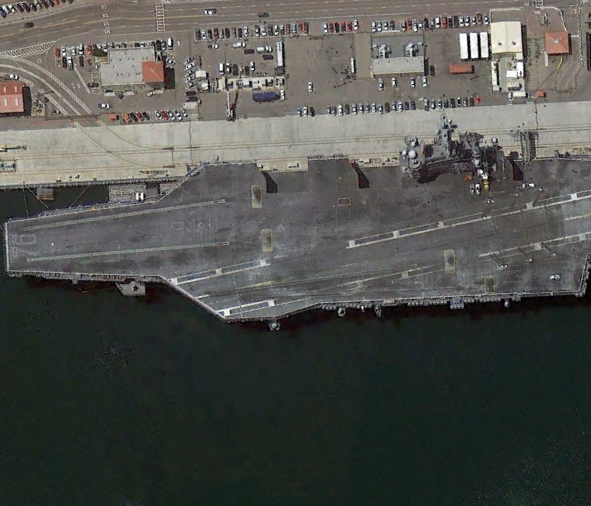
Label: Nimitz-class_aircraft_carrier